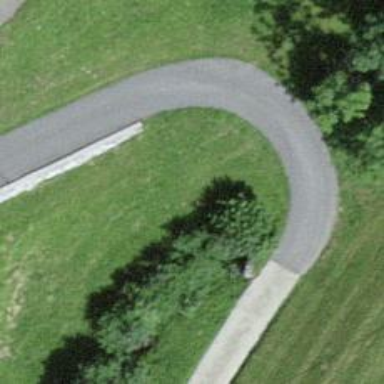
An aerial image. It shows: Culvert tunnel.